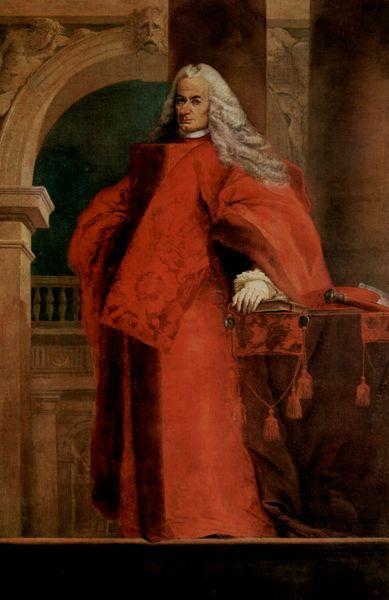
Titel: Porträt eines Prokurators
Künstler: Giovanni Battista Tiepolo
Standort: Venezia
Institution: Museo della Fondazione Querini Stampalia
Schlagwörter: dunkel, gemälde, hand, kopf, mann, schatten, umhang, weiß, gelb, grün, ocker, braun, finger, grau, haar, handschuh, handschuhe, hell, licht, marmor, nacht, nase, orange, pfeiler, raum, schwarz, säule, säulen, tisch, ölbild, ausblick, blick, rot, schal, schloss, beige, malerei, muster, ornament, alt, gericht, richter, architektur, architekturrahmen, barock, bibel, gesicht, kragen, lang, rahmen, samt, spitze, stehen, ärmel, bildnis, hände, innenraum, portrait, porträt, öl, kirche, figur, fransen, geistlicher, gewand, haare, kordeln, kostüm, lange haare, mantel, pose, schnur, stehend, adel, england, locken, rokoko, seide, rund, perücke, relief, bogen, pilaster, figuren, rundbogen, ölgemälde, bischof, asketisch, schmal, figurativ, draperie, robe, stuck, durchgang, geländer, kordel, glatt, rüschen, marmoriert, aufstützen, geschlossen, tor, arkade, maske, buch, gestützt, manchette, kloster, torbogen, balustrade, steht, stehkragen, herrscher, kardinal, pult, ganzfigur, rolle, schlussstein, talar, troddel, schriftrolle, ballustrade, troddeln, adliger, löwe, trottel, trotteln, insignien, ornat, quasten, quadratisch, fratze, mager, bauwerk, manieriert, perrücke, bauplastik, kämpferplatte, baluster, rotes gewand, boten, kardinalrot, graues haar, gewandt, pabst, kardinalshut, mand, advokat, bommeln, stehpult, dalmatika, architekrur, balustradde, dalmatica, kardinal haare, weiße handschuhe, antikes gebäude, kastig